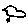
Label: bird